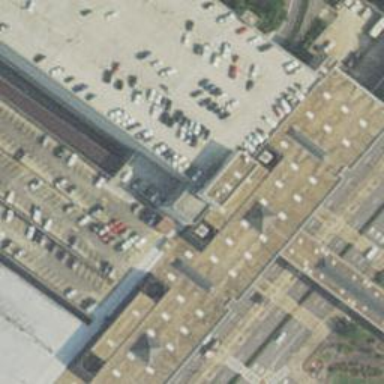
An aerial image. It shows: Car rental facility.